Question: # 1 The Problem:
I use in my project.
At first, I just use to watch, i.e. "" and .
Yesterday, I start to use all my files, with style.scss file, it error out.
## 1.1 Some Detail:
I use compass to create image sprites, so in my .scss file I have two line:
'''
@import "contact/*.png";
@include all-contact-sprites;
'''
folder is where i put all the .png images, It works well with command line "compass watch", no error at all, yet when I use Codekit, it keep erroring out.
## 1.2 The error image:
"Syntax error: File to import not found or unreadable"

As a newbie, I know it's my problem, and I know it's somekind a stupid question, but after hours searching, I still get nowhere, so I post this question.
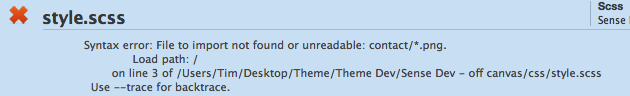
Answer: It seems like CodeKit is trying to compile with SASS, while '@import "contact/*.png"' is a feature of Compass.
Make sure you point CodeKit at the root of your project where 'config.rb' resides. Refer to CodeKit <URL>.